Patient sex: M
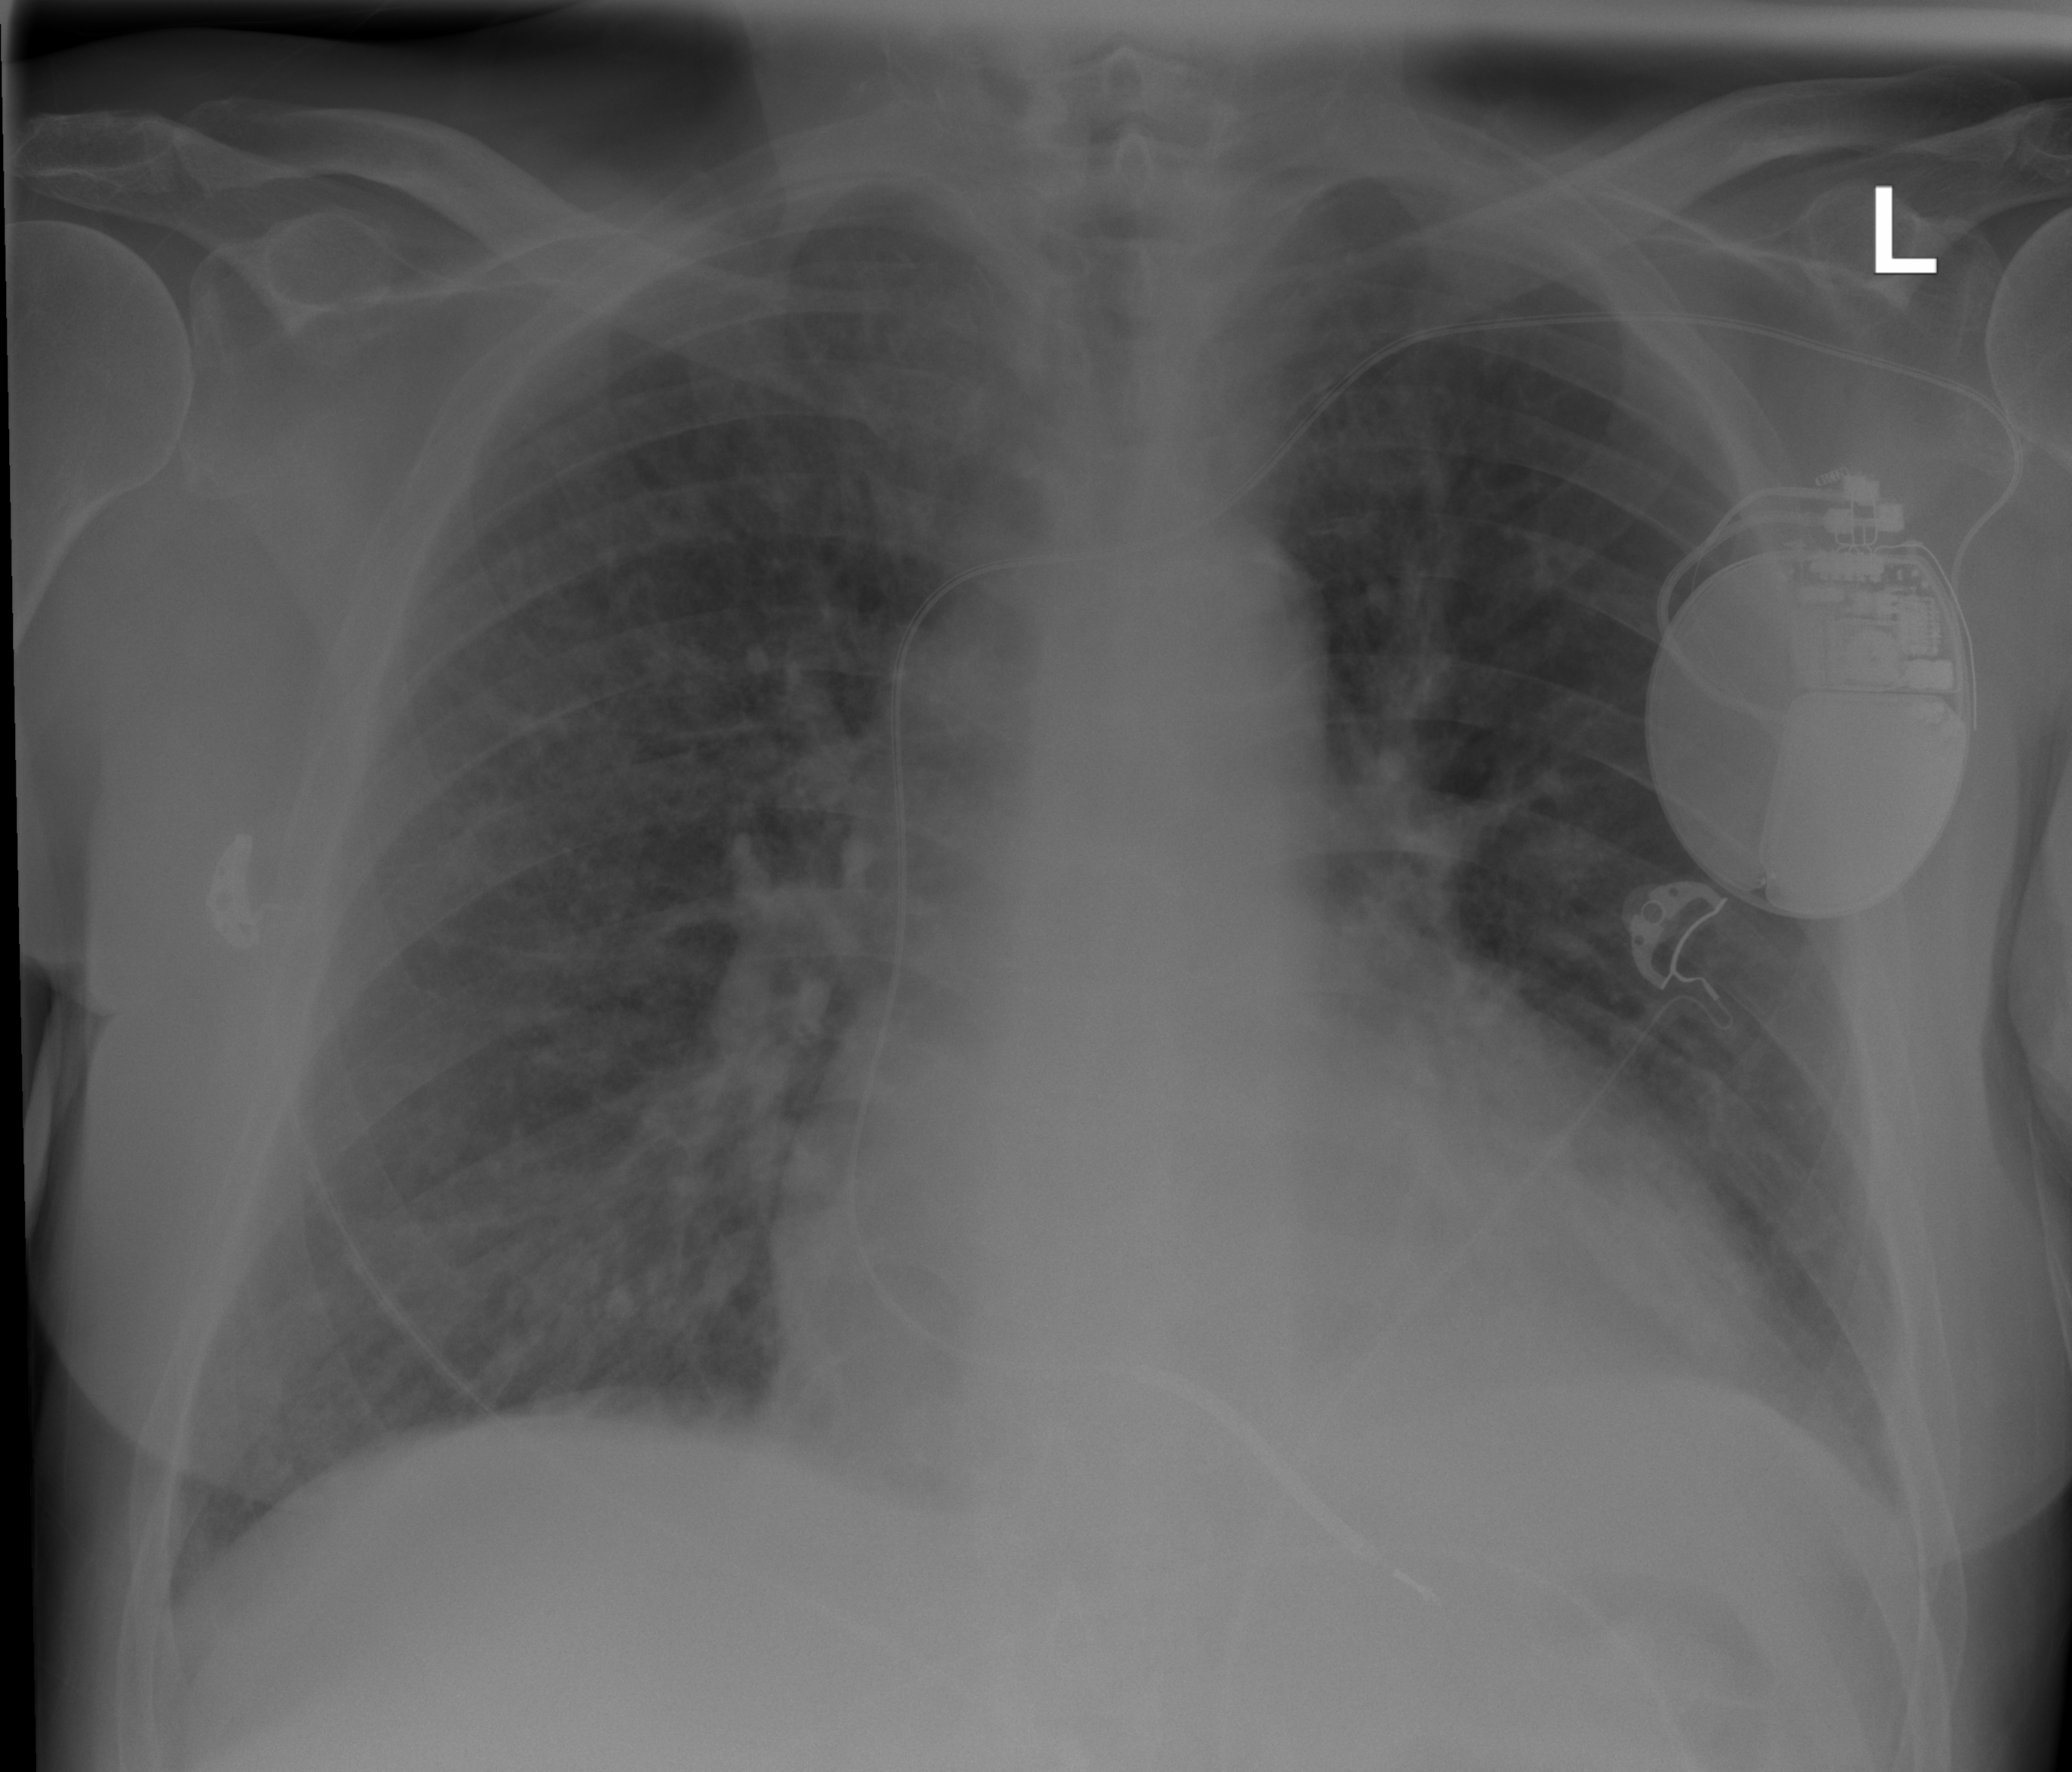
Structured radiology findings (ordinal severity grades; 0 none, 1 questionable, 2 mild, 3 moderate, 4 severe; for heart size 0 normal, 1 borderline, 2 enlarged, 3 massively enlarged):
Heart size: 0
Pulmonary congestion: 1
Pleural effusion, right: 0
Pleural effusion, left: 0
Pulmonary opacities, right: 1
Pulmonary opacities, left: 0
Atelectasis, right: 0
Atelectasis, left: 0